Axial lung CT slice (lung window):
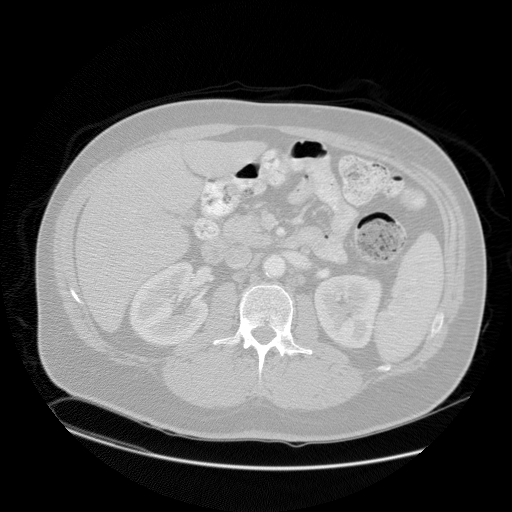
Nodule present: no